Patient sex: M
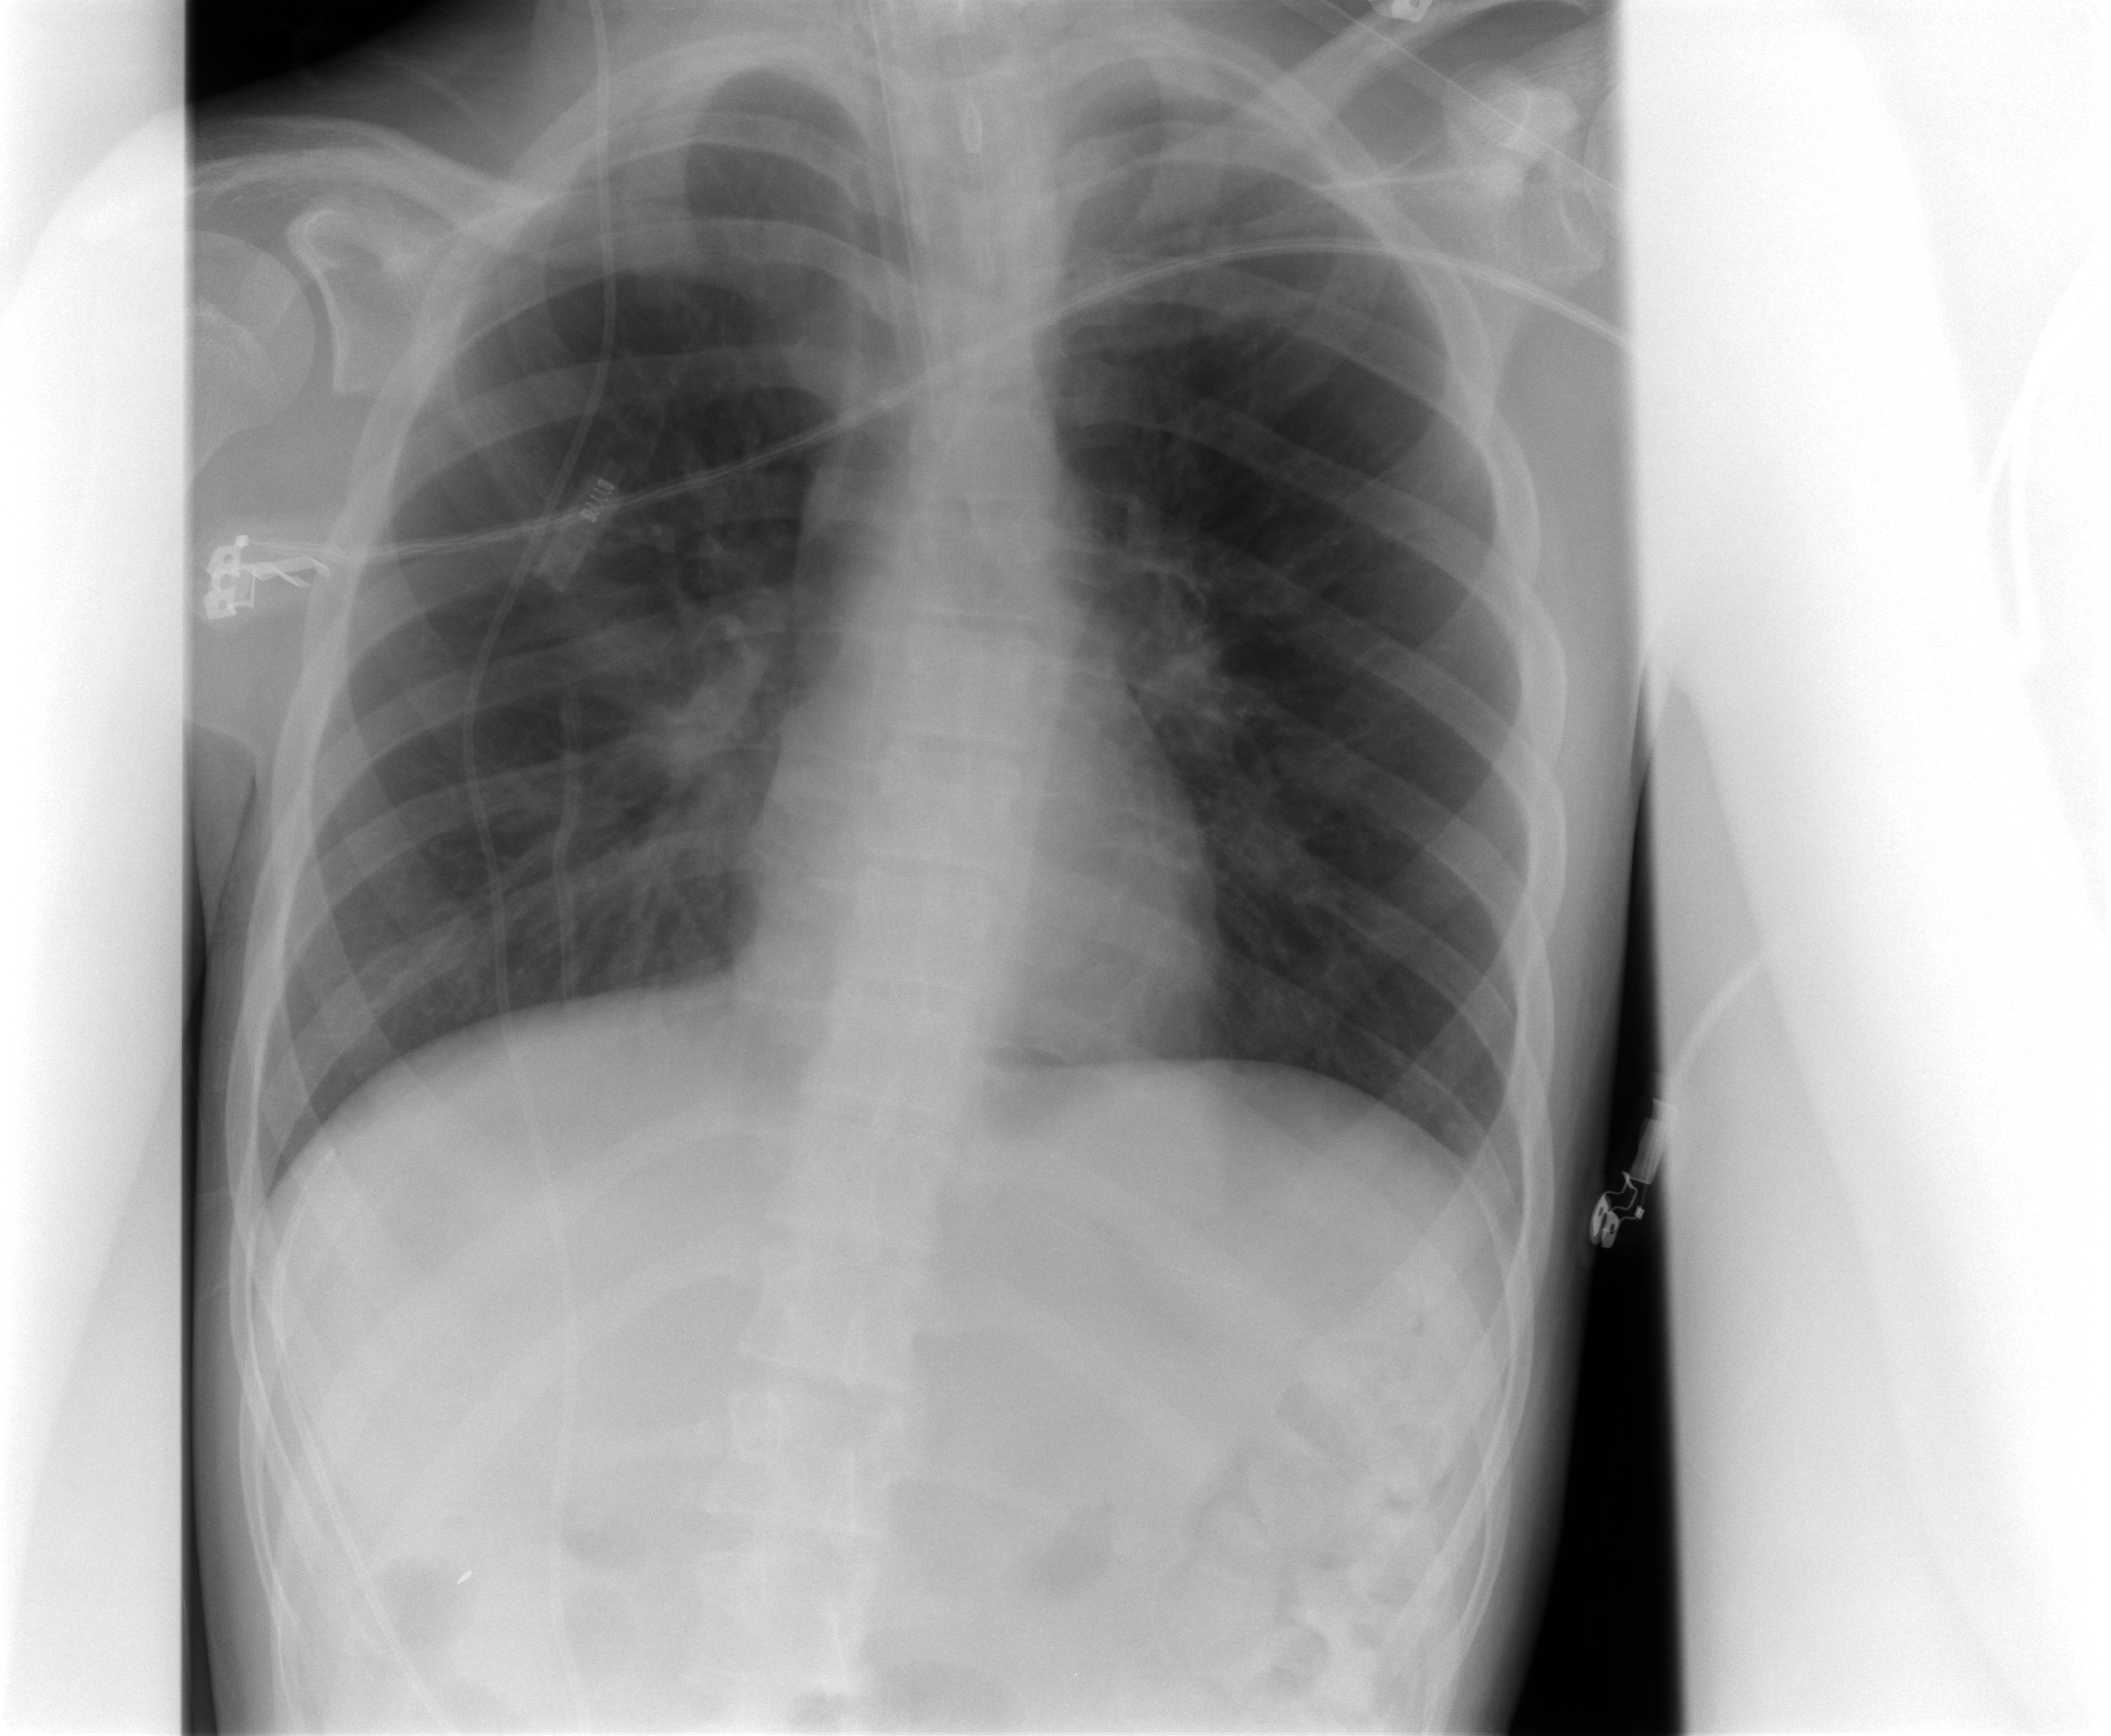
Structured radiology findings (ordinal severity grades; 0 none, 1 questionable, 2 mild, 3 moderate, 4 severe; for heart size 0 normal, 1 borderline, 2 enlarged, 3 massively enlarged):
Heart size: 0
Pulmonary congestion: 2
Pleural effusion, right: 0
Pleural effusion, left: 0
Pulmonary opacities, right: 2
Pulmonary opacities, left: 0
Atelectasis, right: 2
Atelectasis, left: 0